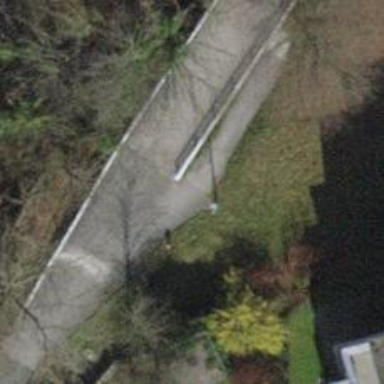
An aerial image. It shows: Single cycle barrier.